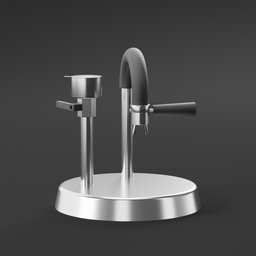
Label: appliances